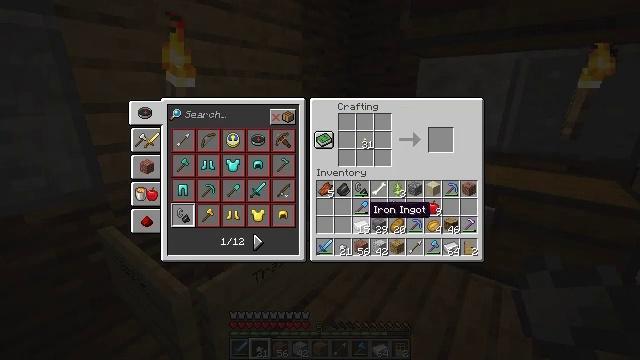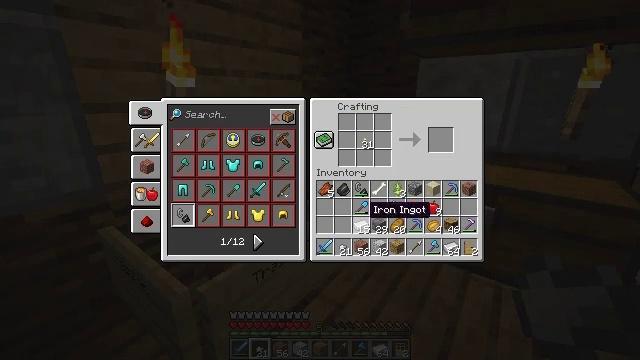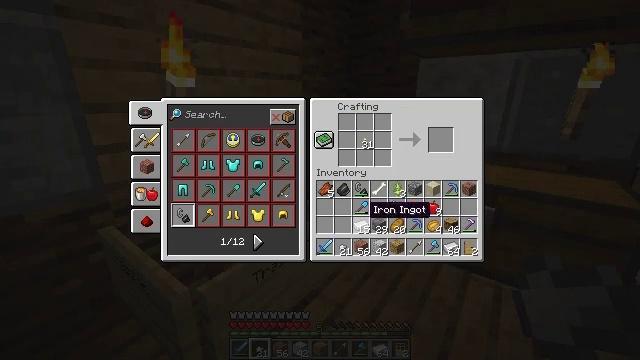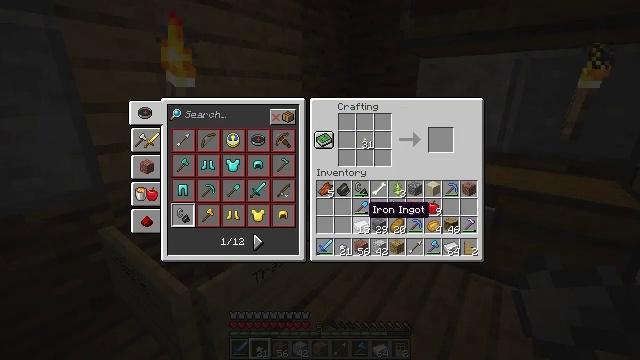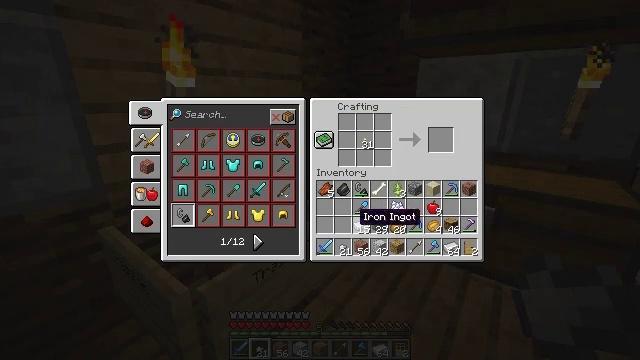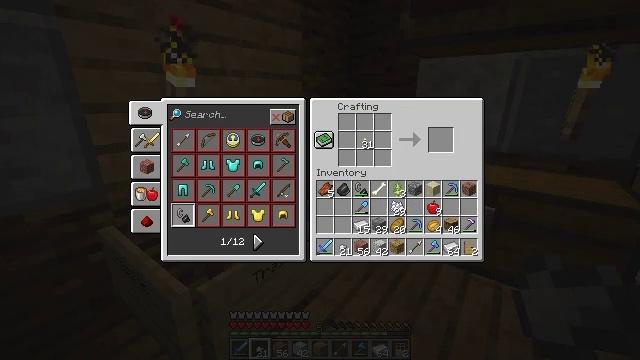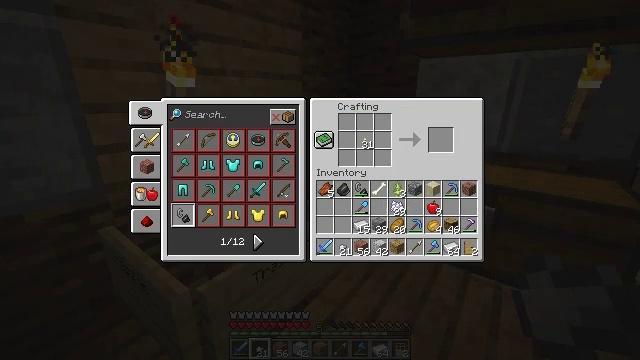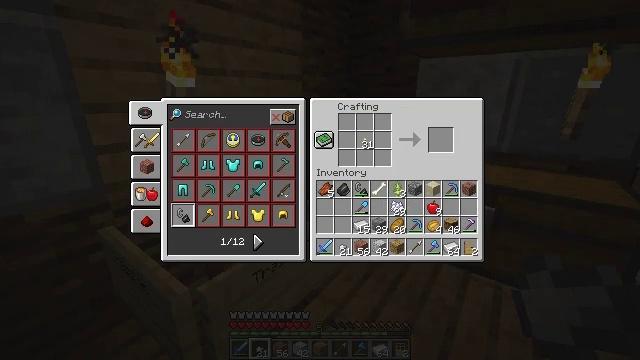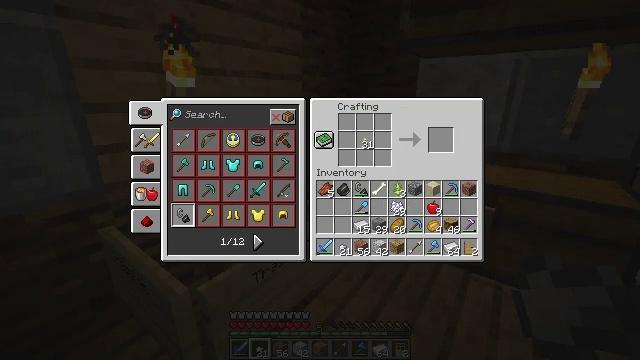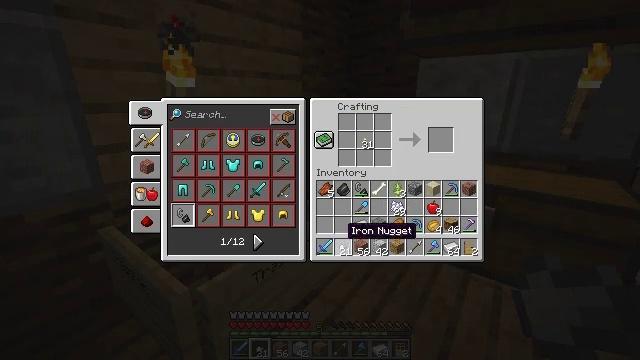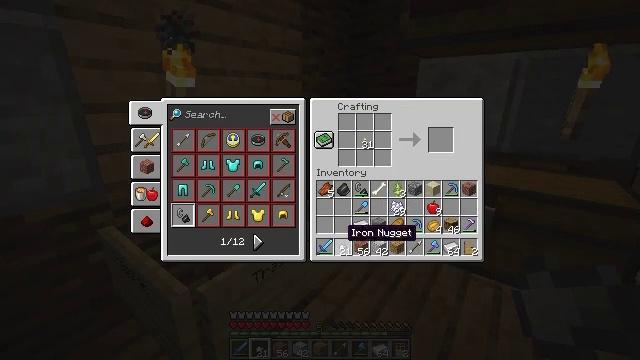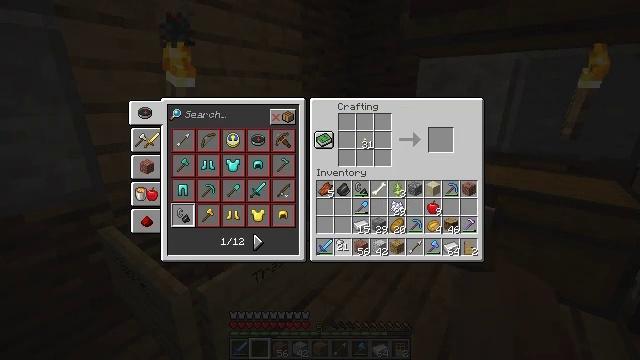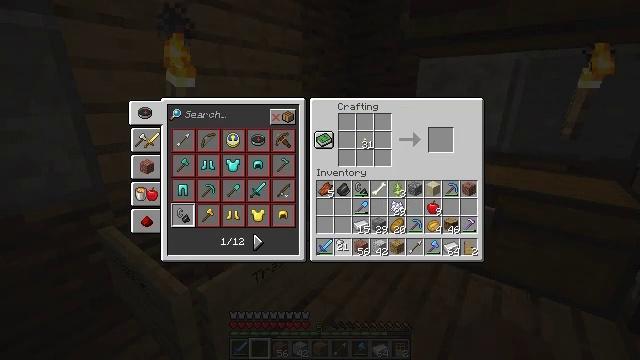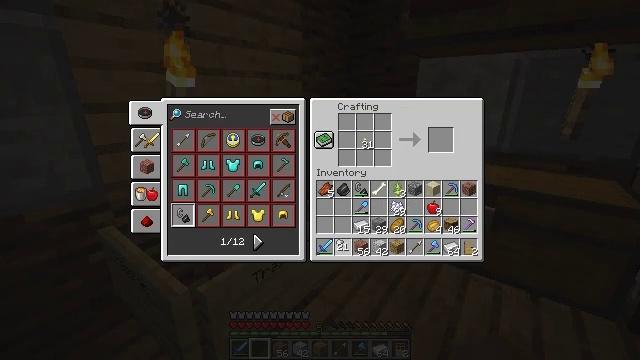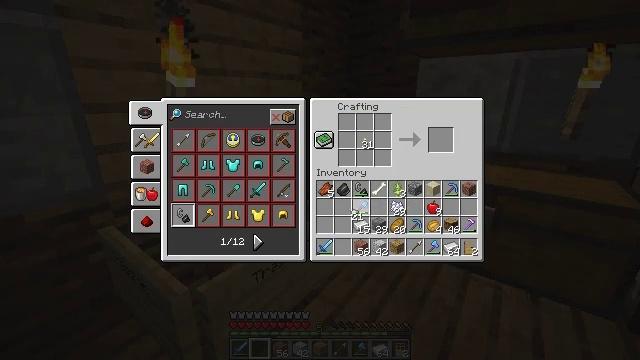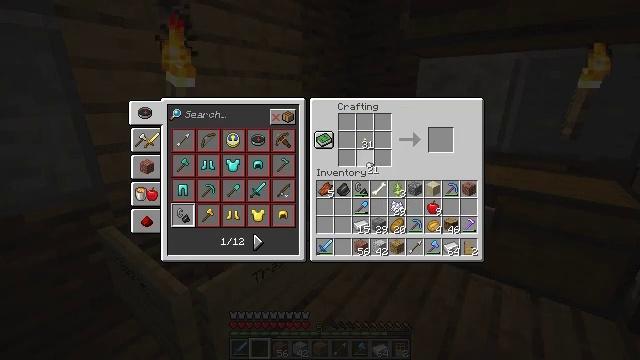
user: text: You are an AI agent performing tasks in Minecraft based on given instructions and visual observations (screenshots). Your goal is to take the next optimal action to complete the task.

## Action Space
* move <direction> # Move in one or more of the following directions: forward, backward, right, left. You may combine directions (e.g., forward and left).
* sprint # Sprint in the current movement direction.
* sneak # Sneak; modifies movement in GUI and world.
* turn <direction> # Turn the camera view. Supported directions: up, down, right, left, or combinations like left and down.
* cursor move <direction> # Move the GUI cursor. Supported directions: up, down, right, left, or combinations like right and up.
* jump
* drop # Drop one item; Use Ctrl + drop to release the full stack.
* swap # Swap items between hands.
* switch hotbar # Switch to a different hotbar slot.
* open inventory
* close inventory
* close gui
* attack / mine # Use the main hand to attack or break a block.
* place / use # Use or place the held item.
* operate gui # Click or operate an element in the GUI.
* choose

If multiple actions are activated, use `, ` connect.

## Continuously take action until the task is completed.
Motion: motion action
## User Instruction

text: Interact with the crafting table to make a lantern.
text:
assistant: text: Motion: no_op
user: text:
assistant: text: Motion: no_op
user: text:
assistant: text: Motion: no_op
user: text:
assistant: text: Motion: cursor move left and down
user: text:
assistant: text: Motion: cursor move left and down
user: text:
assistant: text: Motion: no_op
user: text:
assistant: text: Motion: no_op
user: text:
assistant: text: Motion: no_op
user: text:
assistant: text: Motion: no_op
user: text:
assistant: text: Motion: no_op
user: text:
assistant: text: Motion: operate gui
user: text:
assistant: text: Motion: operate gui
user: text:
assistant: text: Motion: operate gui
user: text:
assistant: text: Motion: cursor move right and up
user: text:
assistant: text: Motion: cursor move right and up
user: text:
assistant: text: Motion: cursor move up
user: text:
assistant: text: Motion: no_op
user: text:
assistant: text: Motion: no_op
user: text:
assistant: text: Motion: no_op
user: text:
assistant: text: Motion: no_op
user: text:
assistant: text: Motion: no_op
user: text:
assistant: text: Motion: cursor move right, operate gui
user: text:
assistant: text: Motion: operate gui
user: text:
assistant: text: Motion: cursor move down, operate gui
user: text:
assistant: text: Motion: cursor move down, operate gui
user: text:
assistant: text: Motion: operate gui
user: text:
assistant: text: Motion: cursor move left, operate gui
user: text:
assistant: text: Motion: operate gui
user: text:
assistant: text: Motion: operate gui
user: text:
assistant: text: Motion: operate gui